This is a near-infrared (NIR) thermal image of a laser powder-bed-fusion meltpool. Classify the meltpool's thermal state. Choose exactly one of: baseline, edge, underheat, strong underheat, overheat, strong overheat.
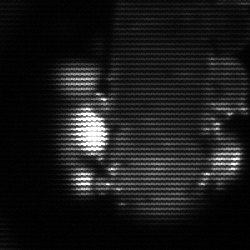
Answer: strong underheat